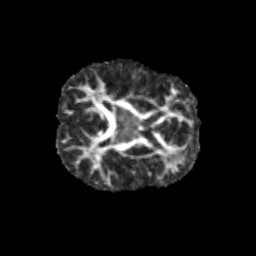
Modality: FA
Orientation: axial
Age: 11
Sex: male
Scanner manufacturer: siemens
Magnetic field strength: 3 T
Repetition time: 3.8 s
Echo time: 0.07 s